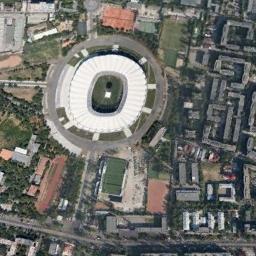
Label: stadium